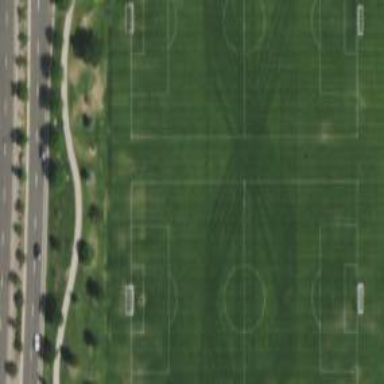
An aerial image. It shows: Grass pitch used for soccer.